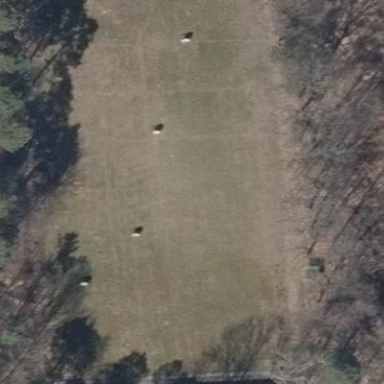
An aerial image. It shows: Grassy pitch designated for archery.